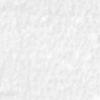
Label: no_change